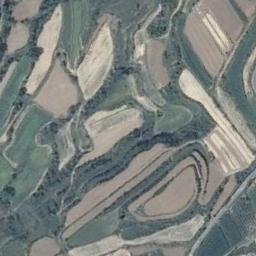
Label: terrace